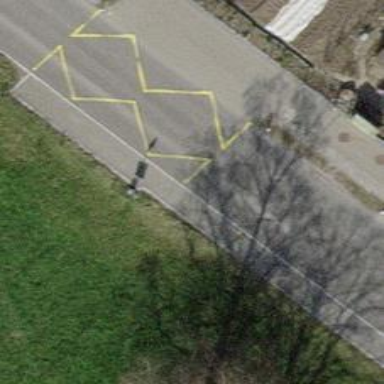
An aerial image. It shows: Bus stop with platform for public transport.